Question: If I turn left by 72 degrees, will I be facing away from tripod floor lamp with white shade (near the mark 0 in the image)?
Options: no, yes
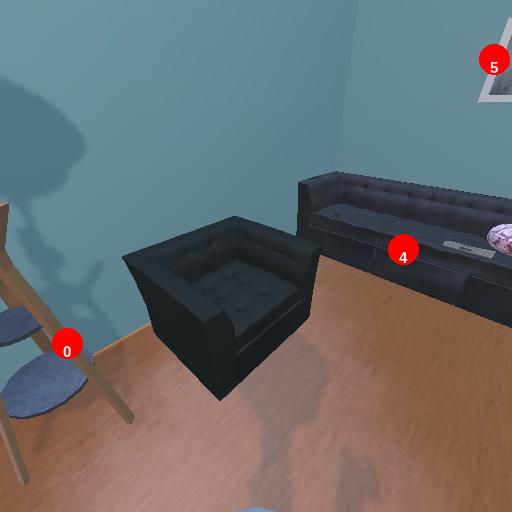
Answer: no